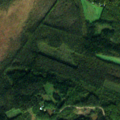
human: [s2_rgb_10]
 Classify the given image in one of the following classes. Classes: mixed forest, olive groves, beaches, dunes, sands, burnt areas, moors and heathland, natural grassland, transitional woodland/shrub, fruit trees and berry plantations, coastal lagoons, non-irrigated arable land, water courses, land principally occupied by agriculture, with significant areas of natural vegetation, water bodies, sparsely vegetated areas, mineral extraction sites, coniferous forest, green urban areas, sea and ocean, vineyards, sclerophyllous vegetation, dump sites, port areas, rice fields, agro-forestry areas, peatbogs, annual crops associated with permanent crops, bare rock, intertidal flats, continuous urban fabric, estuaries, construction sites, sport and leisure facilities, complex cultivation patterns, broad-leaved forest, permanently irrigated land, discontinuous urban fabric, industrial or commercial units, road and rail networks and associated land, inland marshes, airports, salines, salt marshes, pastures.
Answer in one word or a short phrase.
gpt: coniferous forest, mixed forest, transitional woodland/shrub